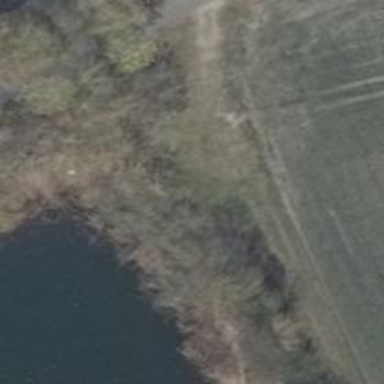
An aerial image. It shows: Grass track with grade5 tracktype.